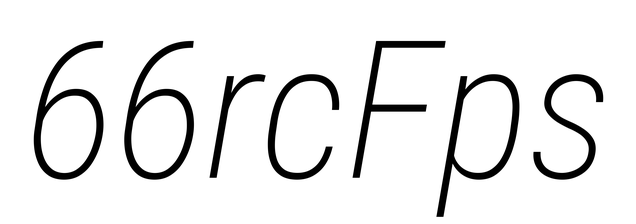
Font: Roboto-Italic_Condensed_ExtraLight_Italic